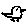
Label: bird